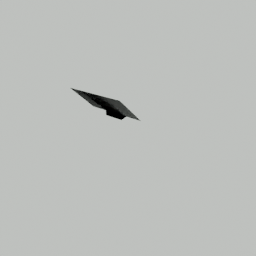
Label: electronics